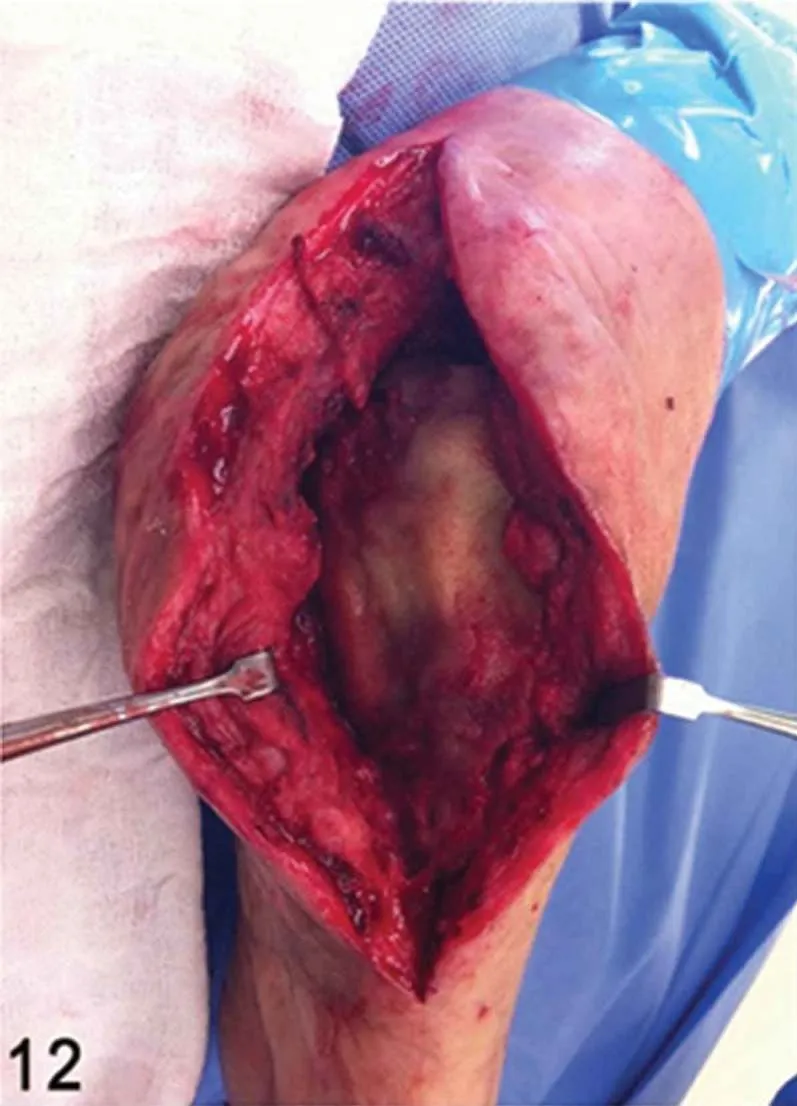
Intraoperative clinical picture after the femoral head bone allograft had been coated with bioactive synthetic bone graft, aiming for a smooth plantar bone surface of the heel.
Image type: medical_photograph (other_medical_photograph)